Interaction volume radius: 5 \u00c5
Interaction volume height: 15 \u00c5
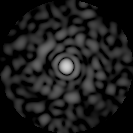
Disorder parameter: 0.8311